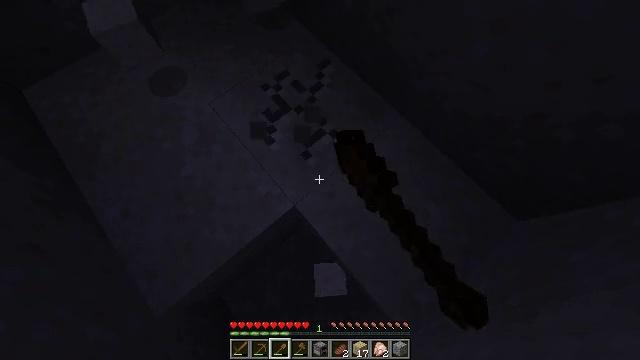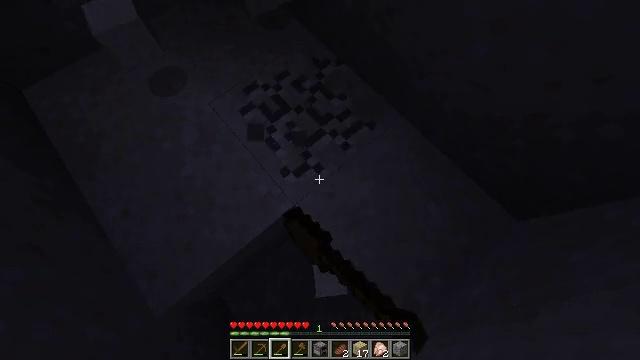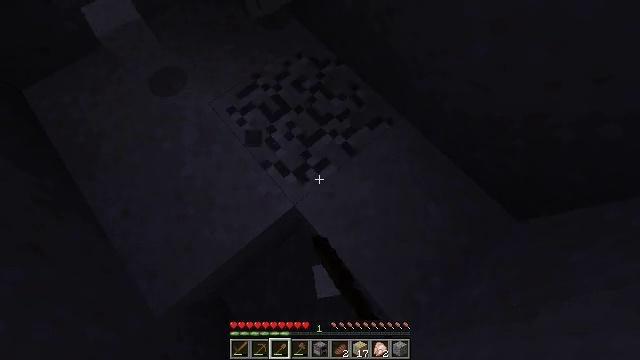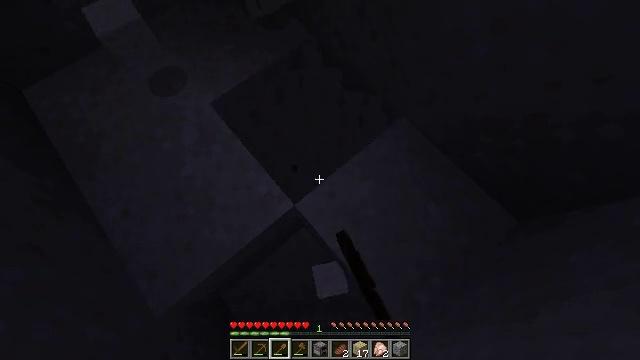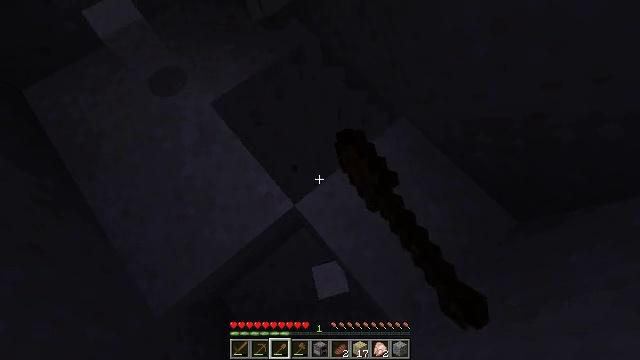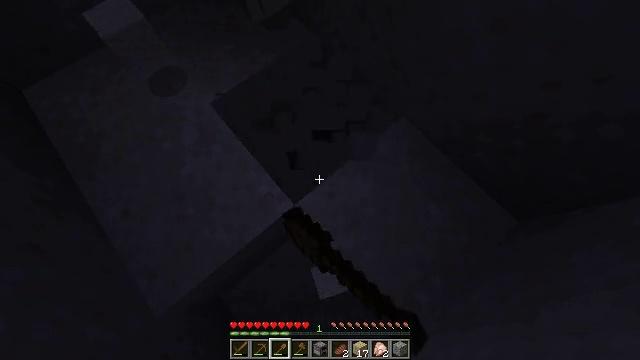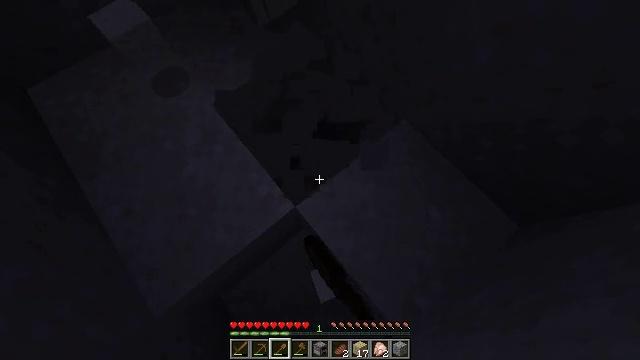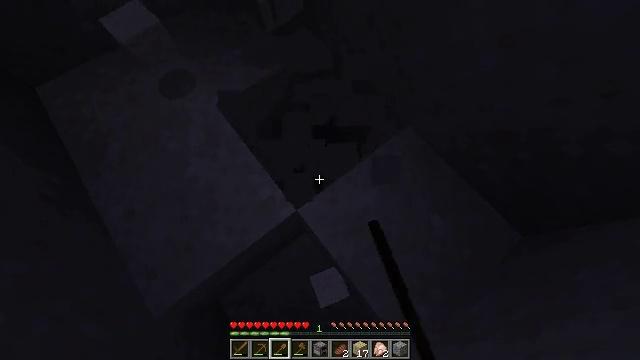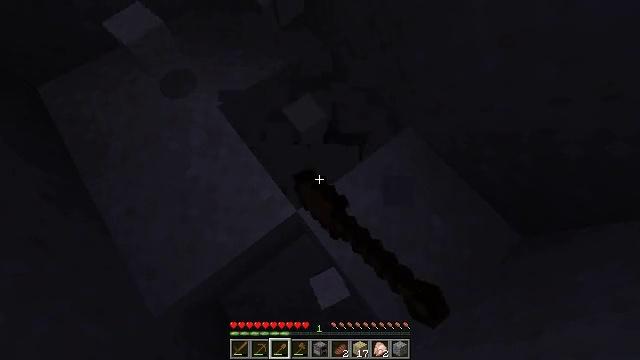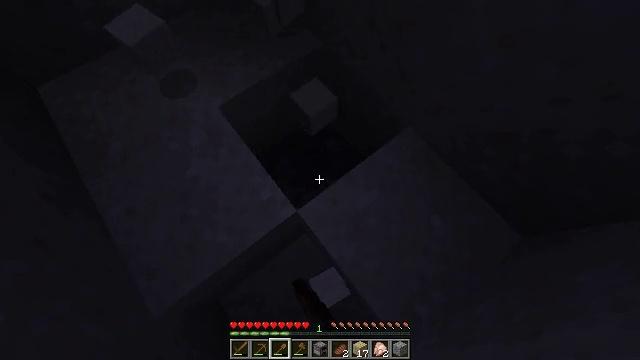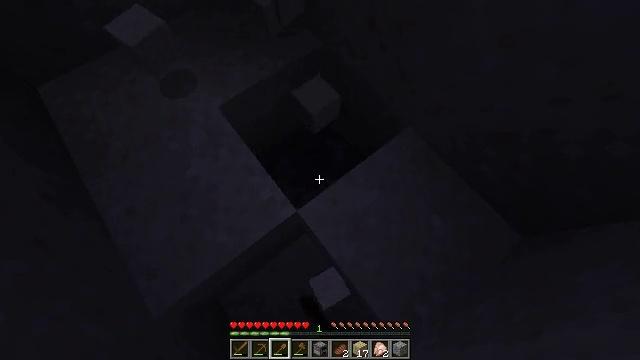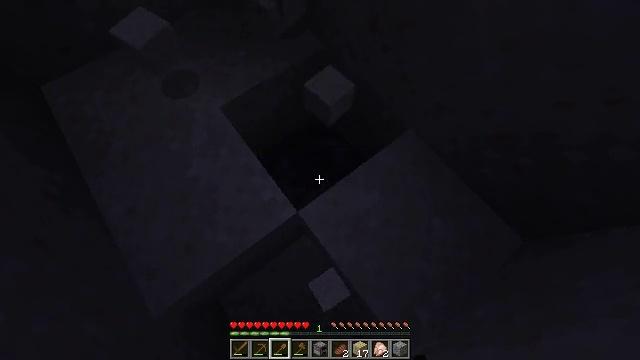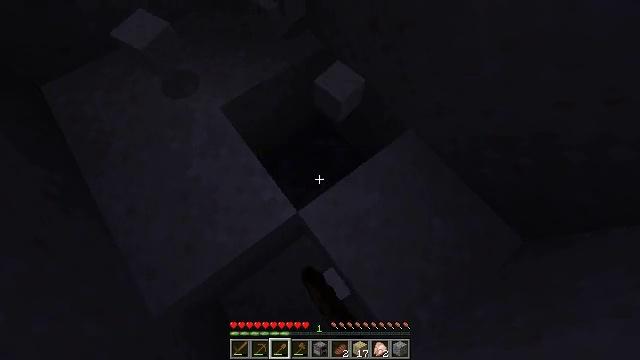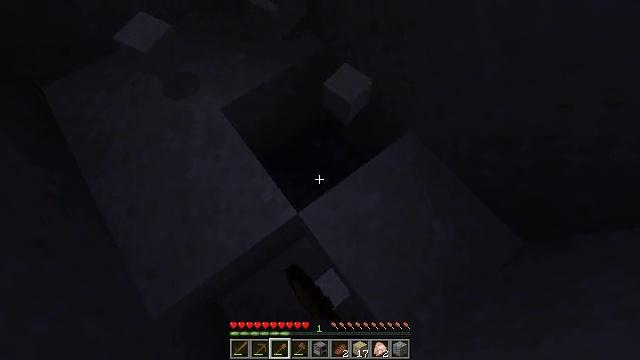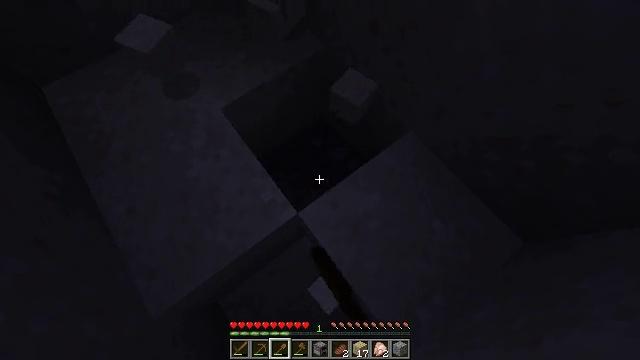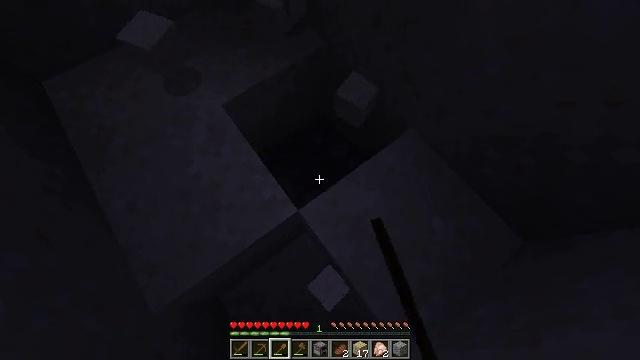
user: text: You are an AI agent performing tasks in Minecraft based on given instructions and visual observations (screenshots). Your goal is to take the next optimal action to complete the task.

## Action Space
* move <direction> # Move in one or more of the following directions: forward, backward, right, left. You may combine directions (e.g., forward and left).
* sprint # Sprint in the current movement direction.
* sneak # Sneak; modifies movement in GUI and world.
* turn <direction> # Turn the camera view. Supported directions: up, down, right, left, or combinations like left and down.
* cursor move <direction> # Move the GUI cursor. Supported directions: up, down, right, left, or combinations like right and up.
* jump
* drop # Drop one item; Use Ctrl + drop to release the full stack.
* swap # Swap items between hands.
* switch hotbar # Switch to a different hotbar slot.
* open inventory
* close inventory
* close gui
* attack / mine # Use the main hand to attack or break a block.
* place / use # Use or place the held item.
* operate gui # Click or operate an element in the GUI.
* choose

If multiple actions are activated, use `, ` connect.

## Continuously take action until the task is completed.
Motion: motion action
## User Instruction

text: Break the sand block.
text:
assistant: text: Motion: attack / mine
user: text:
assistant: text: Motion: attack / mine
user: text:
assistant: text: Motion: attack / mine
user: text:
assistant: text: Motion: attack / mine
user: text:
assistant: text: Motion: attack / mine
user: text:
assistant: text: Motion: attack / mine
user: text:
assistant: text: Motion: turn left, attack / mine
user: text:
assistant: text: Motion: attack / mine
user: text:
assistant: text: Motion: attack / mine
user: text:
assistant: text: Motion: attack / mine
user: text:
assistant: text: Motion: attack / mine
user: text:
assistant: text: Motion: attack / mine
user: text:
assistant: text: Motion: attack / mine
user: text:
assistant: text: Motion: attack / mine
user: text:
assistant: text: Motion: attack / mine
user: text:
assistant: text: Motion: turn down, attack / mine
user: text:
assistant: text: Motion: turn down, attack / mine
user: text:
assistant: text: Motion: turn right and down, attack / mine
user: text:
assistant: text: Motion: turn right and down, attack / mine
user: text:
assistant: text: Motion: turn right and down, attack / mine
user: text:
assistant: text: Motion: turn right, attack / mine
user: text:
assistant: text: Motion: attack / mine
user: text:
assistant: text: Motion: attack / mine
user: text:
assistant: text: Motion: turn right, attack / mine
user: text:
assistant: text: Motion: attack / mine
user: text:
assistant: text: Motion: attack / mine
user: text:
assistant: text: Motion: attack / mine
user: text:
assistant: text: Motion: attack / mine
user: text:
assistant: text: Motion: attack / mine
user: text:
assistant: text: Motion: attack / mine